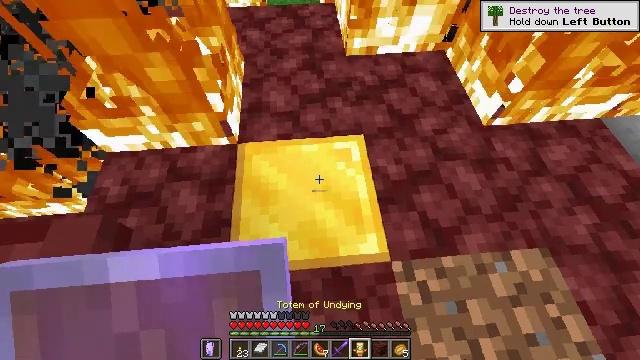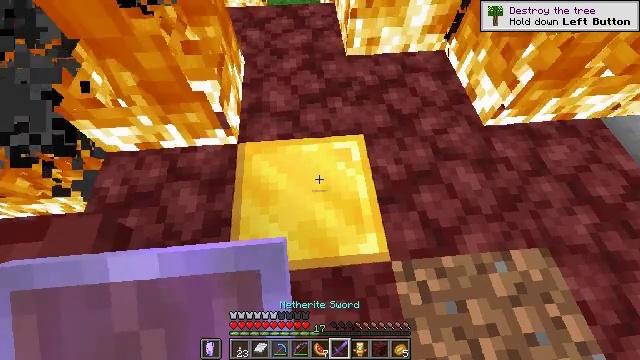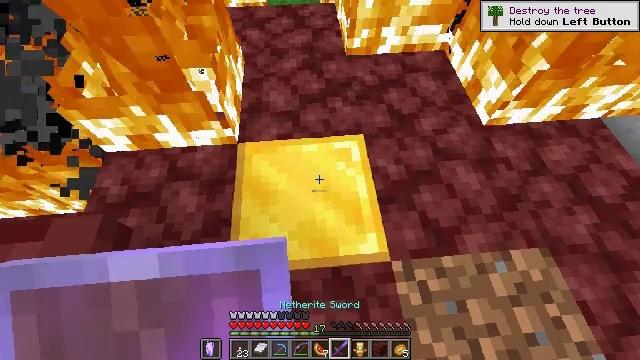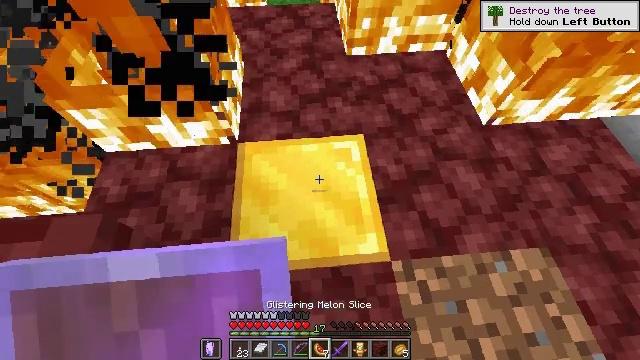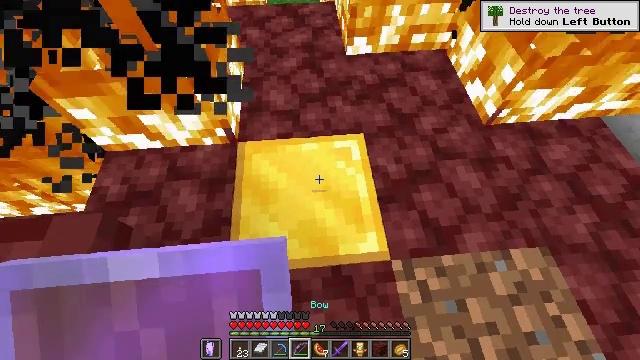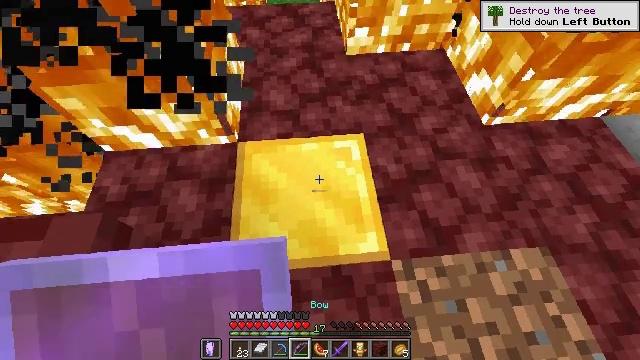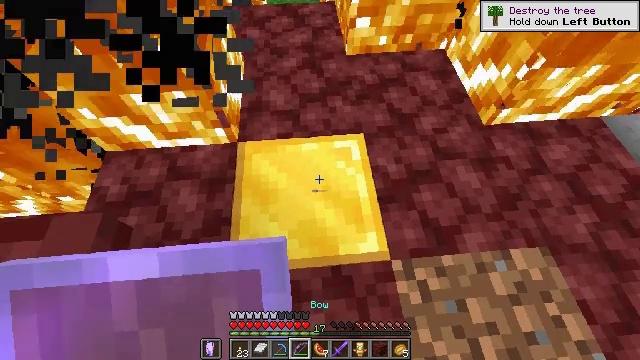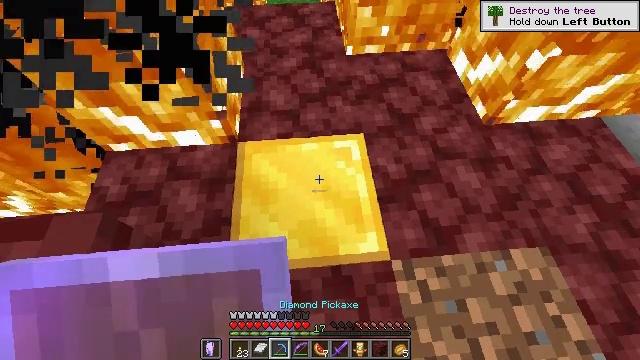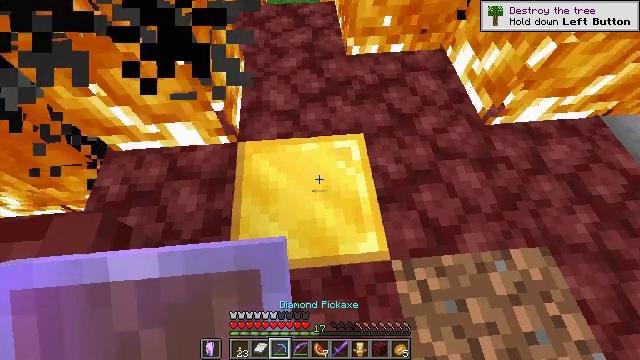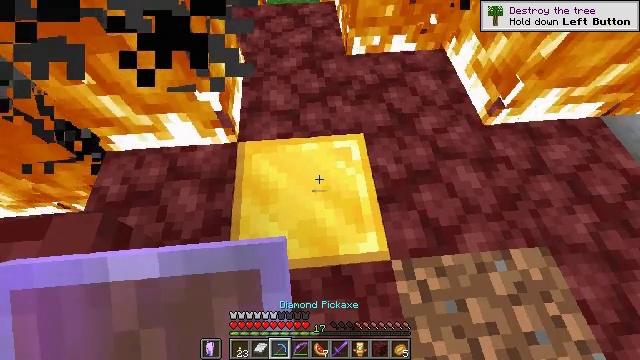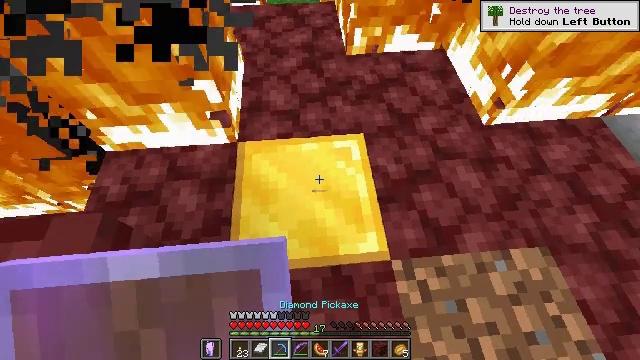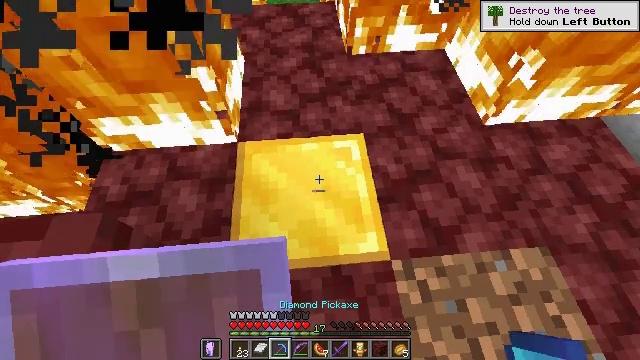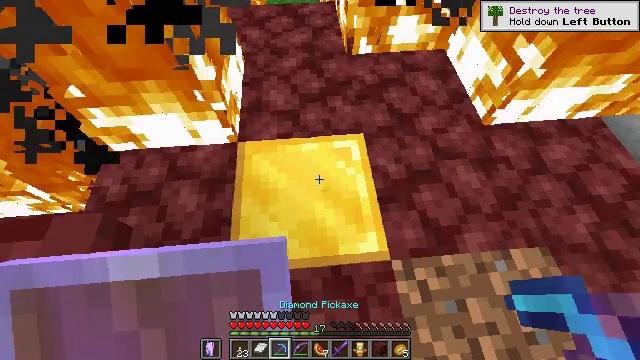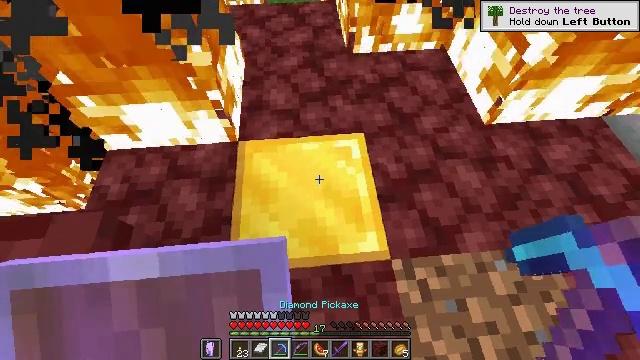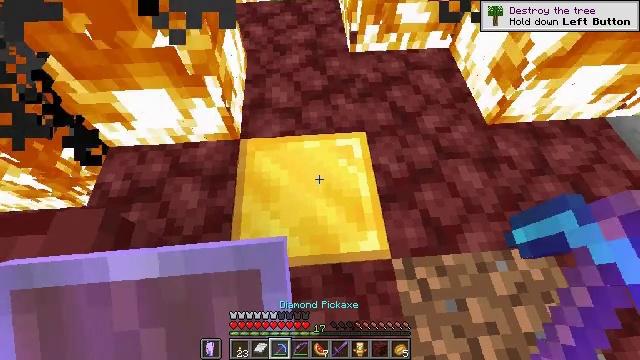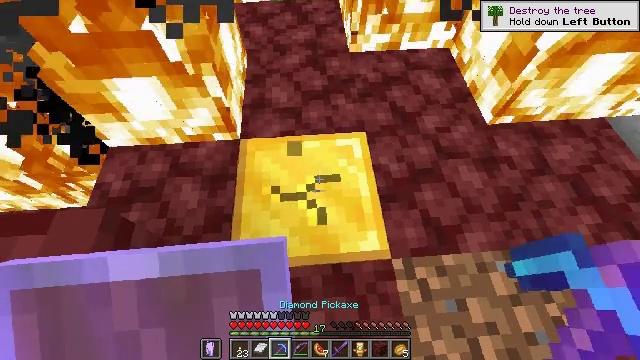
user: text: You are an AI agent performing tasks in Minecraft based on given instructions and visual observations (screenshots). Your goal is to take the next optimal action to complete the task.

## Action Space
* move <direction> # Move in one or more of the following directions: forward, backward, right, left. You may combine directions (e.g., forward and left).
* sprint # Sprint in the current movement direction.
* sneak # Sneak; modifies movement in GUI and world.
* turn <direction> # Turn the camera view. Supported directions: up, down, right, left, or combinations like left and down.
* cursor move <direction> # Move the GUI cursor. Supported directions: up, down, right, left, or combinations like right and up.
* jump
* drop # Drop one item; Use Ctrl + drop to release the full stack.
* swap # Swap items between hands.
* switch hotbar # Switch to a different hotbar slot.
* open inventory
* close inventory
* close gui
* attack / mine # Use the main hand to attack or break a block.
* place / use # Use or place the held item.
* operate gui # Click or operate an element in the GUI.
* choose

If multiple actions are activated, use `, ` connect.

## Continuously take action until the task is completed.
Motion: motion action
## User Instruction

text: Retrieve the valuable gold block.
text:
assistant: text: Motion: no_op
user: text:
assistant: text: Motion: no_op
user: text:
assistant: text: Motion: no_op
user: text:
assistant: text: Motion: no_op
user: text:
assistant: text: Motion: no_op
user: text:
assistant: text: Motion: no_op
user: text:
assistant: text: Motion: no_op
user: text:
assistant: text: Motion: no_op
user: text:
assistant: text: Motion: no_op
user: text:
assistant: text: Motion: no_op
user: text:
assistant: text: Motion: no_op
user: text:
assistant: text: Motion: no_op
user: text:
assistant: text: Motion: no_op
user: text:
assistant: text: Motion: no_op
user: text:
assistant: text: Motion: attack / mine
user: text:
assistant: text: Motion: attack / mine
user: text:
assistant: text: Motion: attack / mine
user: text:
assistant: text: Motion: attack / mine
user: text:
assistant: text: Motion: attack / mine
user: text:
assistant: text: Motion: attack / mine
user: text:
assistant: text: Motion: attack / mine
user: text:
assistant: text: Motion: no_op
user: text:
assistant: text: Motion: no_op
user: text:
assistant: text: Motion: no_op
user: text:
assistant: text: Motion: no_op
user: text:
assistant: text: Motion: no_op
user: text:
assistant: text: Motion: no_op
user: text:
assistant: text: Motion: no_op
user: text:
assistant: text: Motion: no_op
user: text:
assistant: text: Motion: no_op